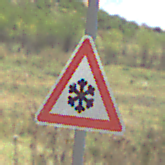
Verkehrszeichen: SchneeOderEisglaette
Umgebung: Outdoor, Nature
Tageszeit: Midday
Wetter: PartlyCloudy
Licht: Natural
Jahreszeit: Autumn
Kontrast: HighContrast